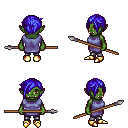
a pixel art fantasy rpg character, female body template, orc, green skin, chain tabard jacket, metal pants, blue pixie cut hairstyle, gold boots, spear, four views (front, back, left, right), 2x2 character sprite sheet, small pixel art, hard edges, no anti-aliasing